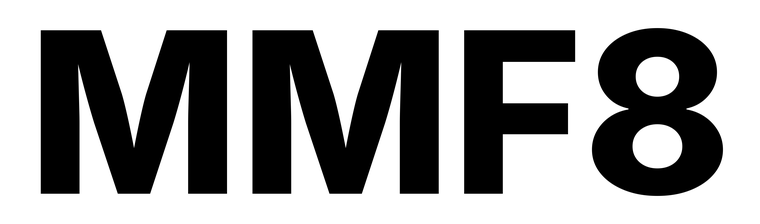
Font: Inter_ExtraBold